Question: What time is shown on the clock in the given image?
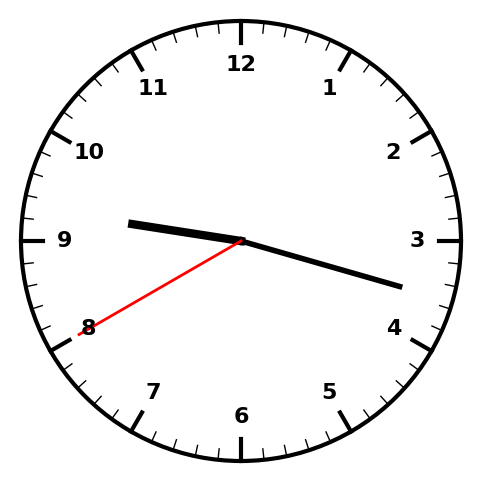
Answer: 09:17:40